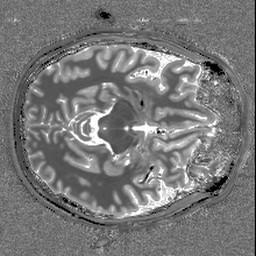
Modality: MP2RAGE
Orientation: axial
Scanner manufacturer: siemens
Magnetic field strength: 6.98 T
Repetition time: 4.73 s
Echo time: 0.00191 s